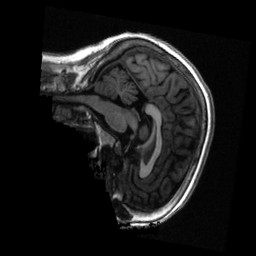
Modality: T1w
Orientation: sagittal